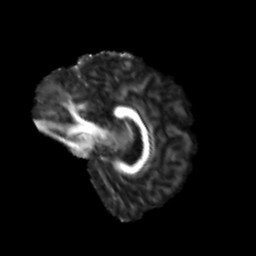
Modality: FA
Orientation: sagittal
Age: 47
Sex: male
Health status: healthy
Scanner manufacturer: siemens
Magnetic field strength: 3 T
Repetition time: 3.6 s
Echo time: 0.0964 s